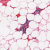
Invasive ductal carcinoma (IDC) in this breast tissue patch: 0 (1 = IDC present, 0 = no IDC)